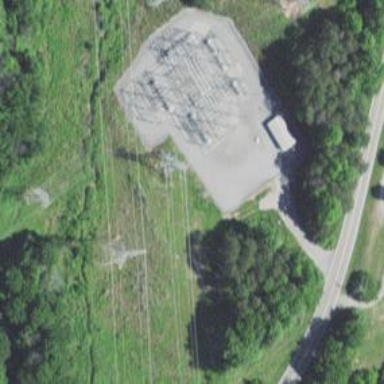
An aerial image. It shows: Fence surrounds transmission level power substation.